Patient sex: M
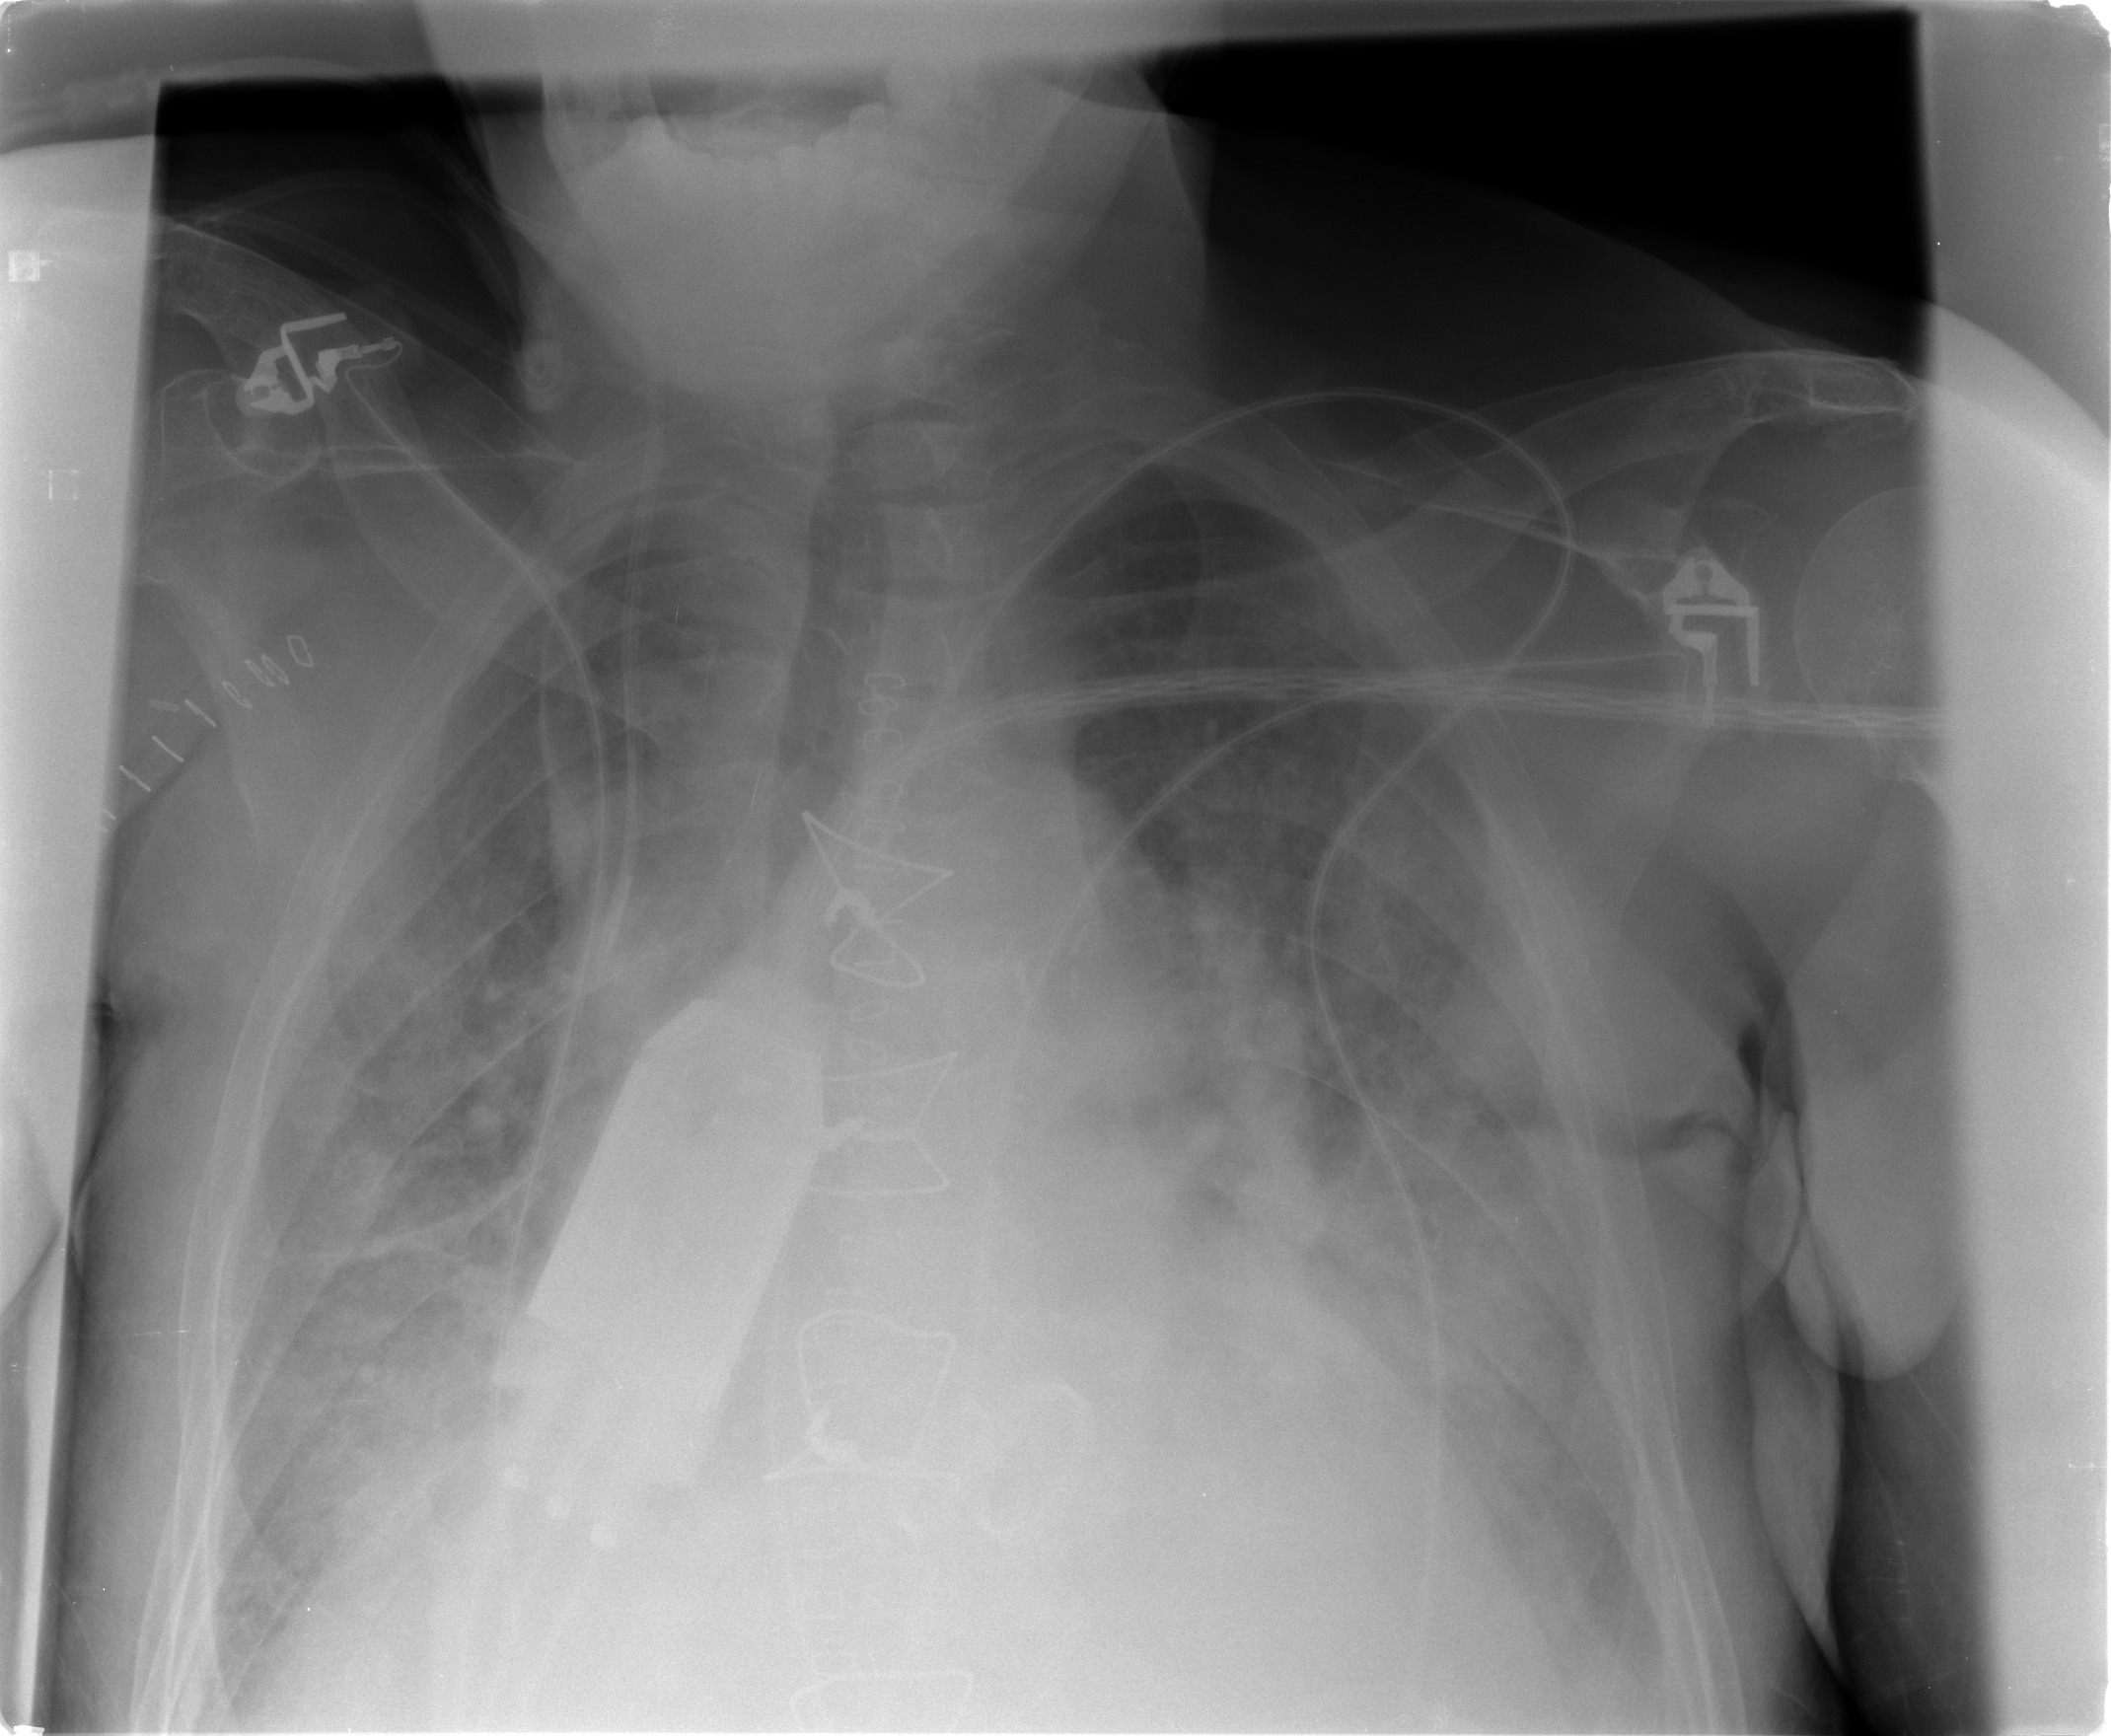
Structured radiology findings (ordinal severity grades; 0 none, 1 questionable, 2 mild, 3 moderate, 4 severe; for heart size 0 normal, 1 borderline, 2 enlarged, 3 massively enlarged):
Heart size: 2
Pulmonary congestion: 2
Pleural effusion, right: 2
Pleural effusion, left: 2
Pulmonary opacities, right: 2
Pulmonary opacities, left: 3
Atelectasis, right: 2
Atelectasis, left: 3